Question: I have been using 'SendKeys.Send()' & 'SendKeys.SendWait()' to send keys to the foreground program (a program different from the application written).
I tried sending a continuous key-press by sending repeatedly the same key with a certain delay between them but the effect was not the same as a continuous keypress in that application.
My question is:
The solution was to call the method:
'''
[DllImport("User32.dll")]
static extern int SendMessage(IntPtr hWnd, uint wMsg, UIntPtr wParam, IntPtr lParam);
'''
with the parameters obtained from:
public System.Diagnostics.Process[] p = System.Diagnostics.Process.GetProcessesByName("process");
p[0].MainWindowHandle is
and using Spy on the window:

right clicking on a message line in Spy shows the , and (all 3 in hexadecimal)
SendMessage(p[0].MainWindowHandle, (uint)0x0100, (UIntPtr)0x00000041, (IntPtr)(0x001E0001));
By sending only one WM_KEYDOWN message the effect is as the key is pressed continuously. To stop the program acting as the key is continuously pressed i have to press that key on the keyboard and release it, so that WM_KEYUP is generated. Sending WM_KEYUP in the code gives an System.OverFlow "Arithmetic operation resulted in an overflow." exception. Any ideea why that might happen?
Thanks for your replies: Ation and takrl
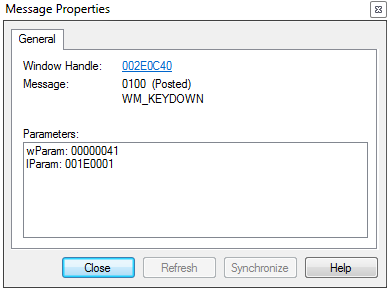
Answer: Try to use Win API <URL> with WM_KEYDOWN and WM_KEYUP. Proper delay should be between this messaging. Also you could use PostMessage for async sending.
'''
[DllImport("User32.dll")]
public static extern int SendMessage(IntPtr hWnd, uint msg, int wparam, int lparam);
'''